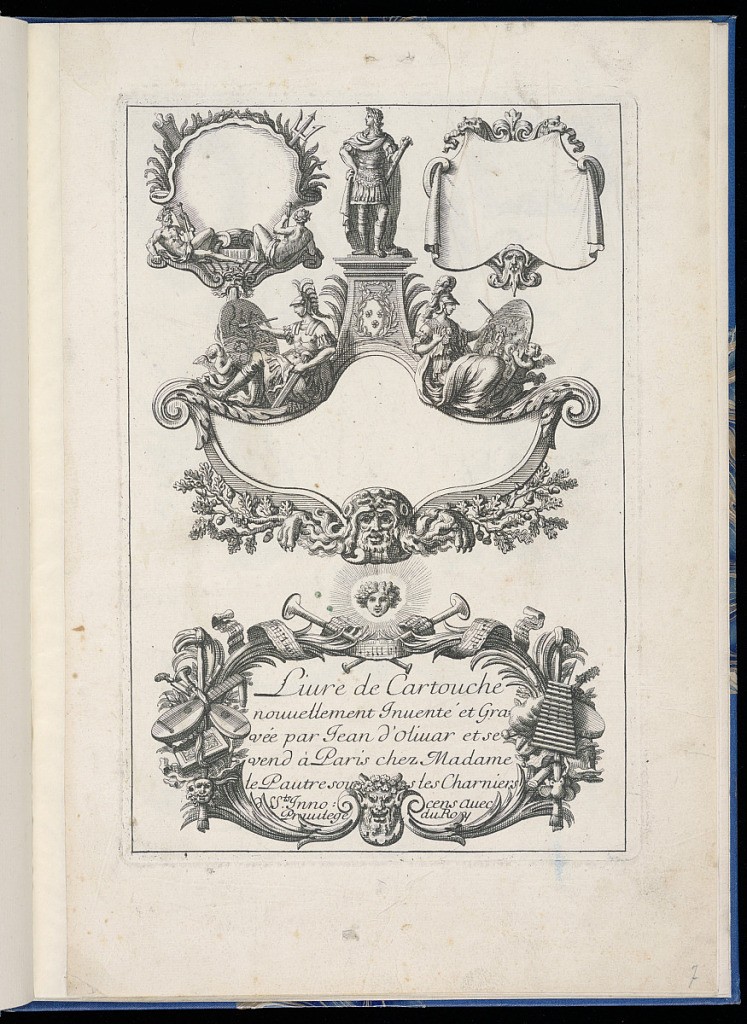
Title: Titlepage and Cartouche Designs
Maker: Juan Dolívar, Spanish, active in France, 1641–1692
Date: ca.1690
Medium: Etching on paper
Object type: Print
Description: A title page for a series of cartouche designs, which also depicts four cartouches. The title is lettered in the lower cartouche, while the three upper cartouches are left blank. The cartouches feature military and musical themes. The title cartouche includes musical trophies, palm leaves, and mascarons (masks), topped with the head of Apollo surrounded by rays of light. The central cartouche is topped by the statue of the French king Louis XIV in classical Roman armor standing on a plinth with the royal coat of arms, flanked by two seated figures also in Classical military dress, holding paint brushes to oval roundels depicting military scenes, supported by angels. Below the head of Hercules is surrounded by oak branches with leaves and acorns. The two smaller cartouches above feature a trident, male figures, lion heads, and a mascaron (mask).